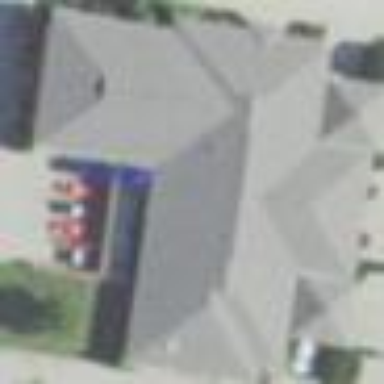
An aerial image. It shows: Building with hipped roof shape.